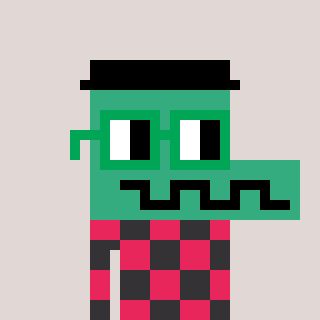
a pixel art character with square green glasses, a crocodile-shaped head and a grayscale-colored body on a warm background